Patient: sex F, age 29
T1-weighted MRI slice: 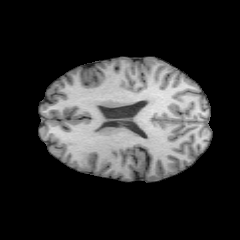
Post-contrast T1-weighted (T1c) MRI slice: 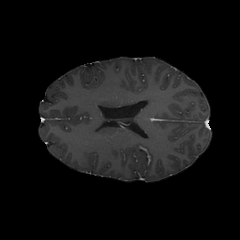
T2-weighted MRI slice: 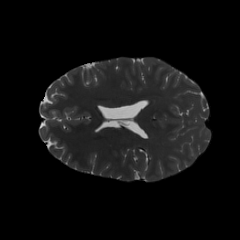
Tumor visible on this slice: no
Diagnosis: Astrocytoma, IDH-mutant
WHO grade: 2